Chest X-ray. View position: AP
Patient age: 69
Patient sex: F
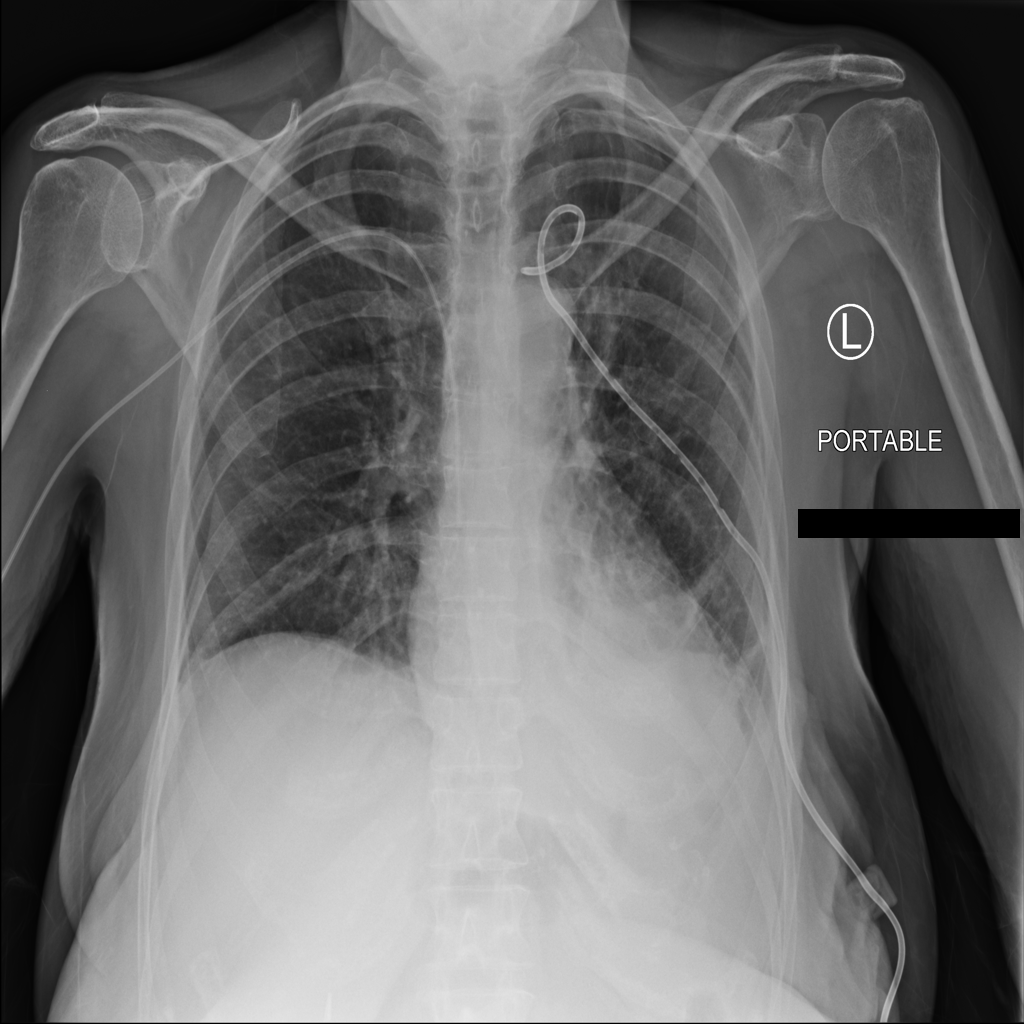
Finding: Pneumothorax